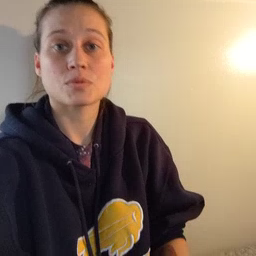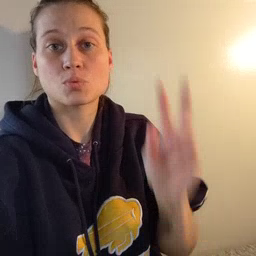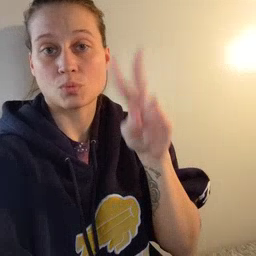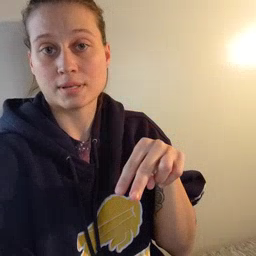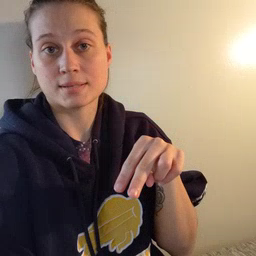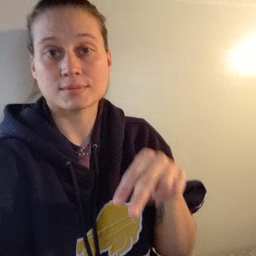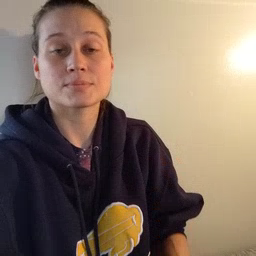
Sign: read